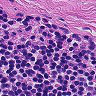
Metastatic tissue present: no